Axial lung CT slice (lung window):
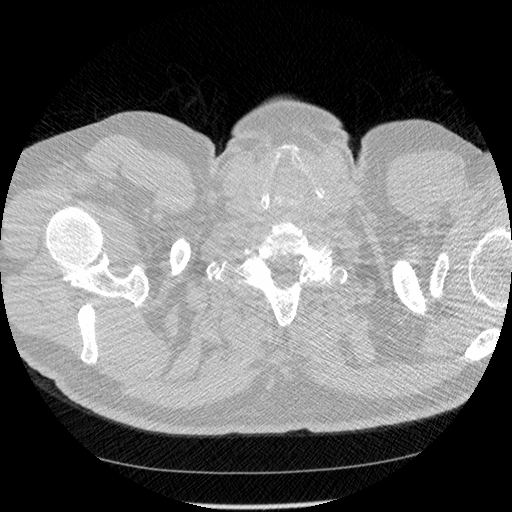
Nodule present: no